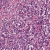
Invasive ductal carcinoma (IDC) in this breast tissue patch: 1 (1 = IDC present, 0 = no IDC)